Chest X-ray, AP view. Patient: 59 years old, sex F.
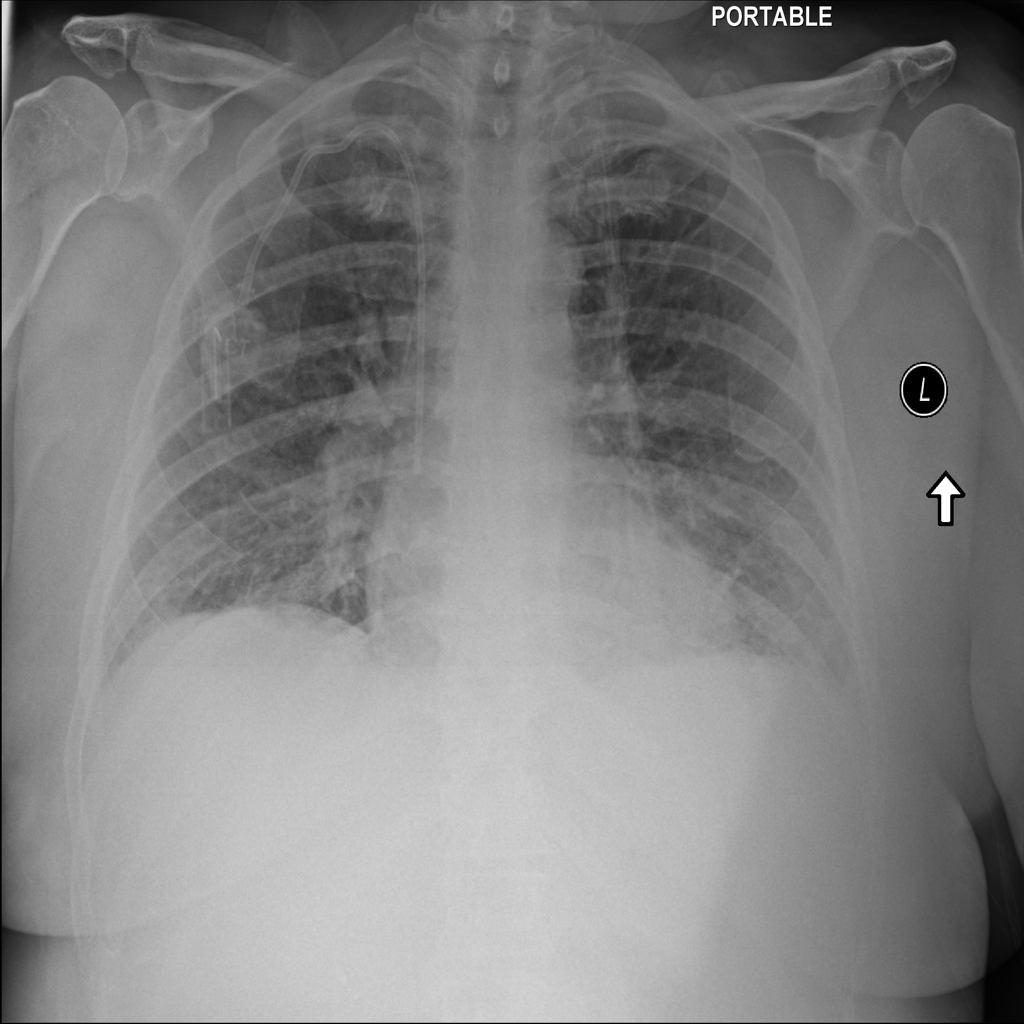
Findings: No Finding